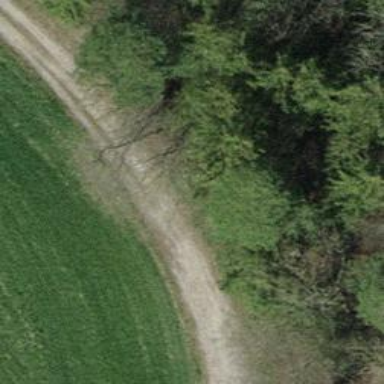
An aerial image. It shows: Track with grade 3 tracktype.